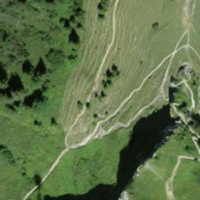
EUNIS habitat code: 23
Species observed at this site:
Juniperus communis
Parnassia palustris
Angelica sylvestris
Dactylorhiza viridis
Anthyllis vulneraria
Silene acaulis
Vaccinium uliginosum